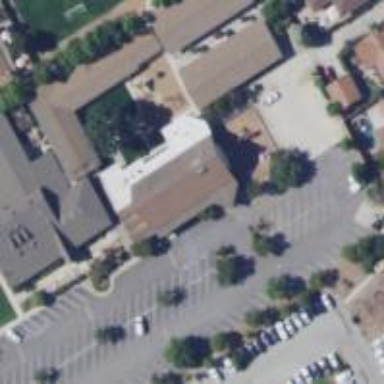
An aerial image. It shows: School.